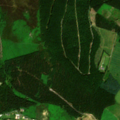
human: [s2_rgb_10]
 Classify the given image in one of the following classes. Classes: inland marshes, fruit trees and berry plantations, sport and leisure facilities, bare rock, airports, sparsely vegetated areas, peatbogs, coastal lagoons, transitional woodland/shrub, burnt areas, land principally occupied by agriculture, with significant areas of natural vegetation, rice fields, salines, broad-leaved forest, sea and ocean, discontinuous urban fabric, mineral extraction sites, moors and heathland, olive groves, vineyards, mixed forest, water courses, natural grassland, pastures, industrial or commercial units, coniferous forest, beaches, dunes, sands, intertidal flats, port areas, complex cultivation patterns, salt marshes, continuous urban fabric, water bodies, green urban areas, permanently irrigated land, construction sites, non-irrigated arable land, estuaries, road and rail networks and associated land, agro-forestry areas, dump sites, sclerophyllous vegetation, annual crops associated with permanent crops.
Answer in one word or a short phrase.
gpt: pastures, coniferous forest, moors and heathland